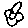
Label: flower